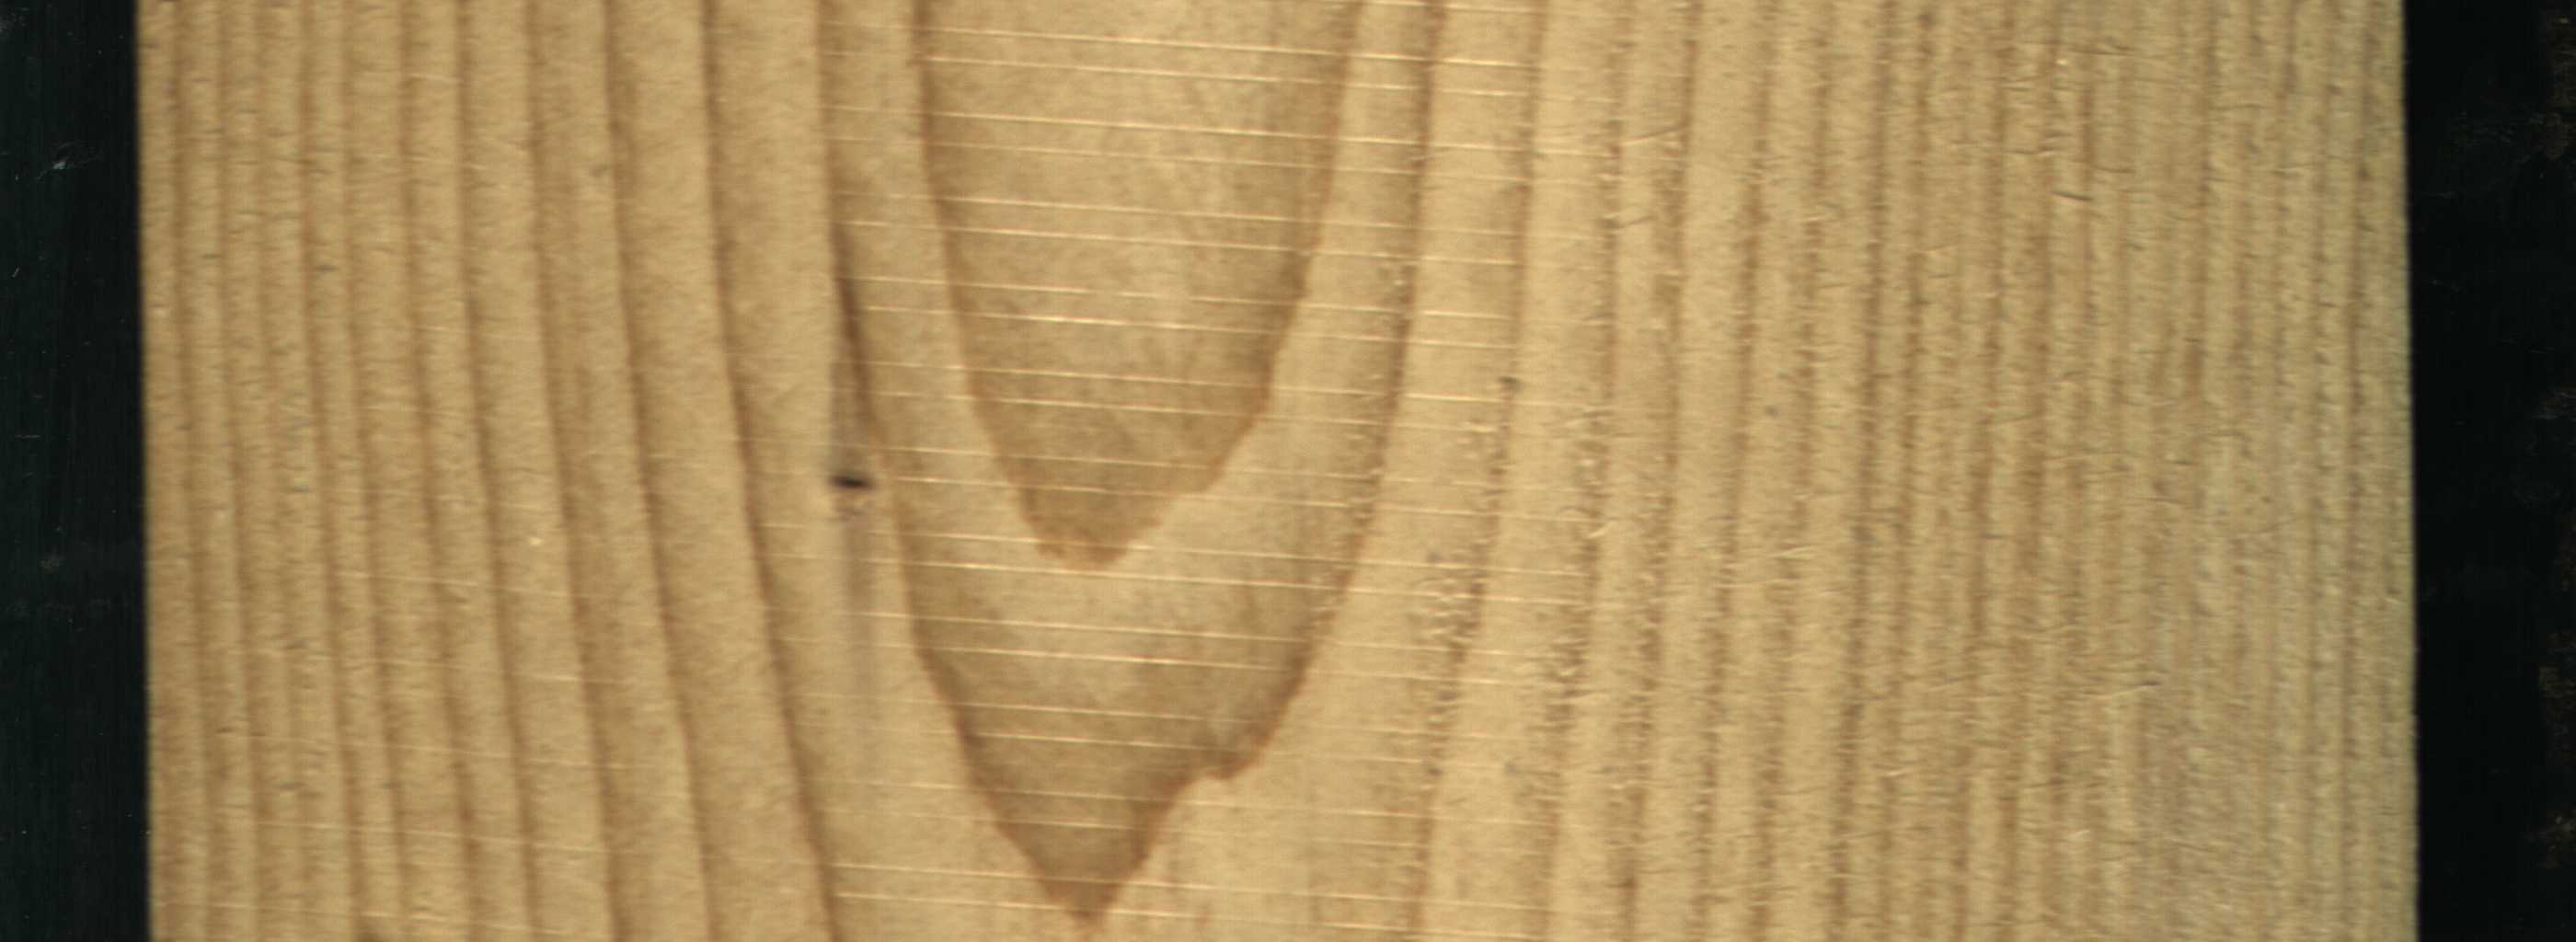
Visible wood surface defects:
Dead_Knot